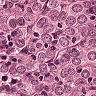
Metastatic tissue present: yes